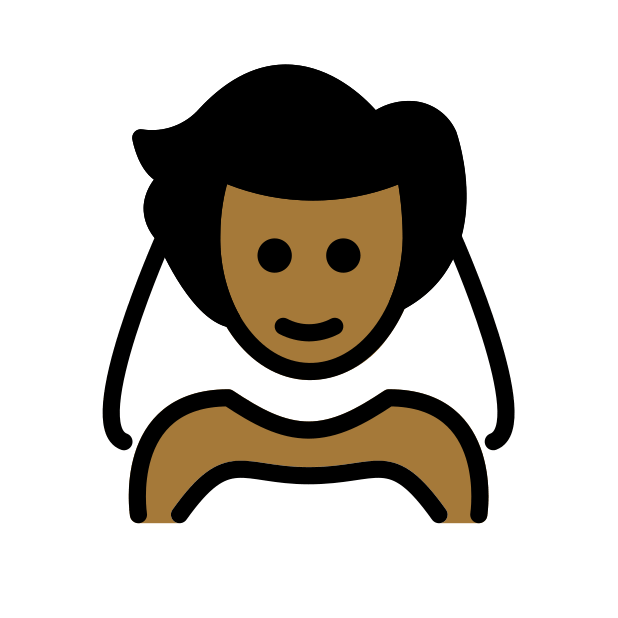
person with veil: medium-dark skin tone